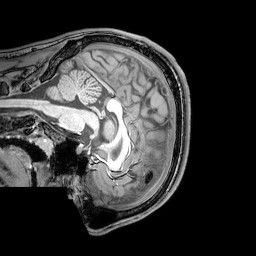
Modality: T1w
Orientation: sagittal
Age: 21
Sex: male
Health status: healthy
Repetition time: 0.081 s
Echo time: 0.037 s